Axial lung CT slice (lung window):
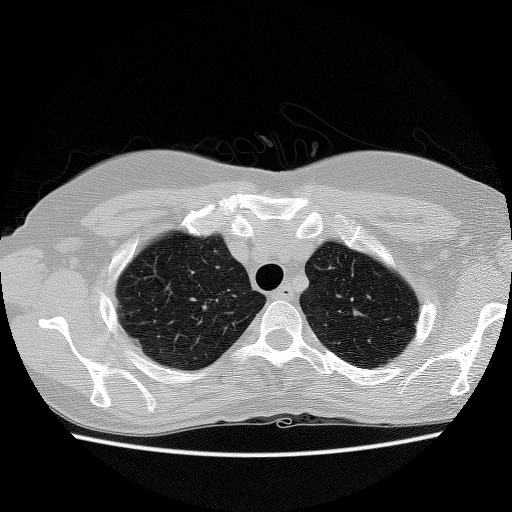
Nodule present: no